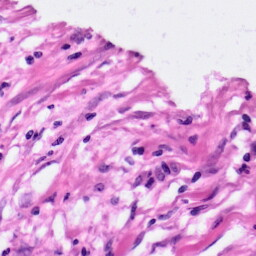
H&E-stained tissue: Pancreatic